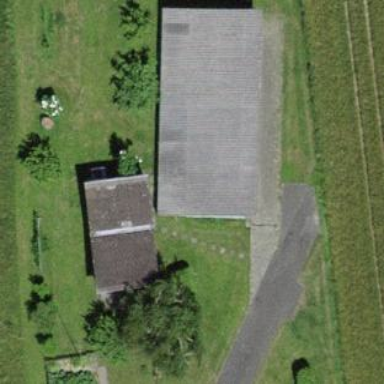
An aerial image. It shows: Shed.